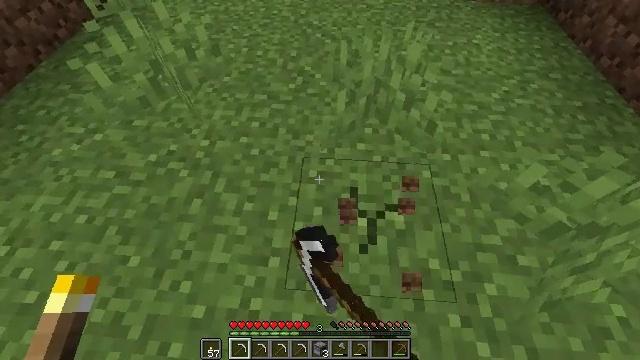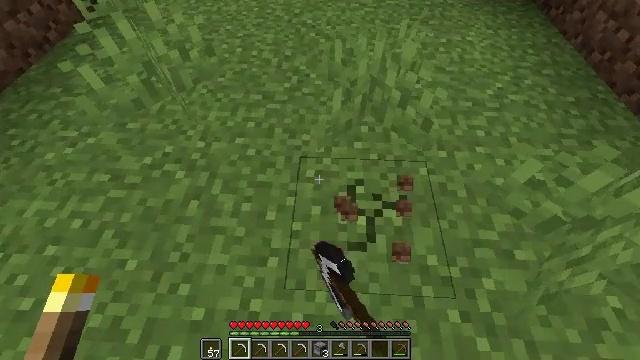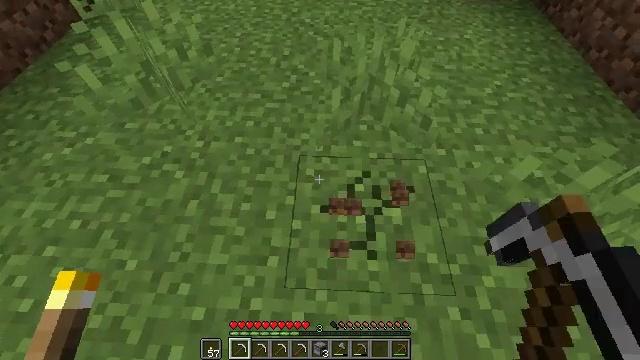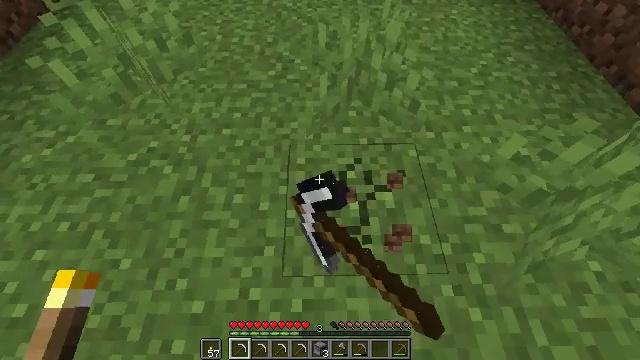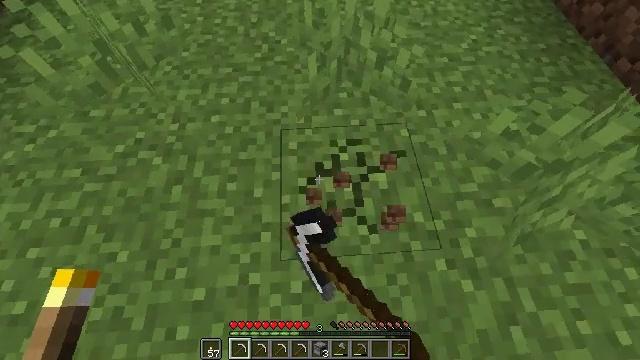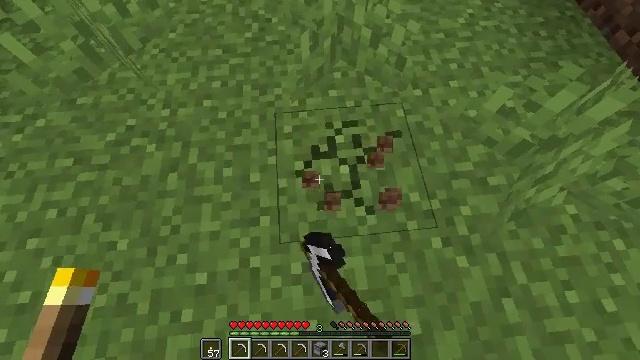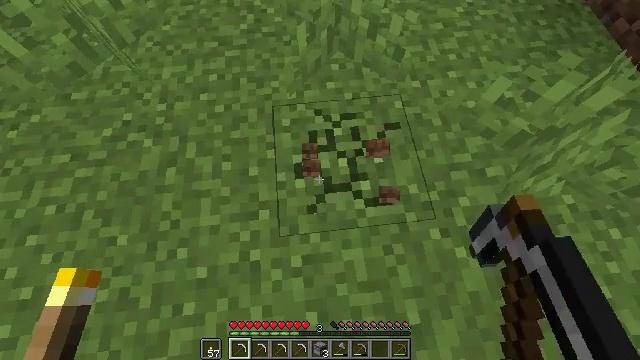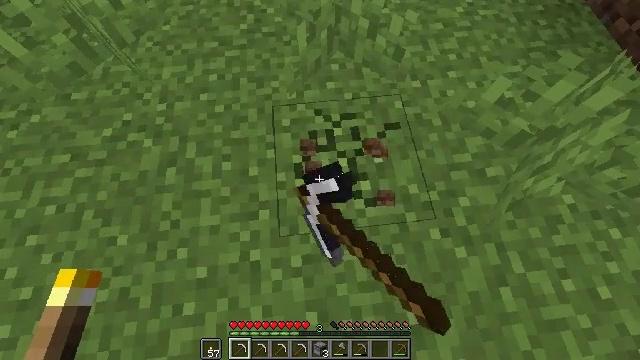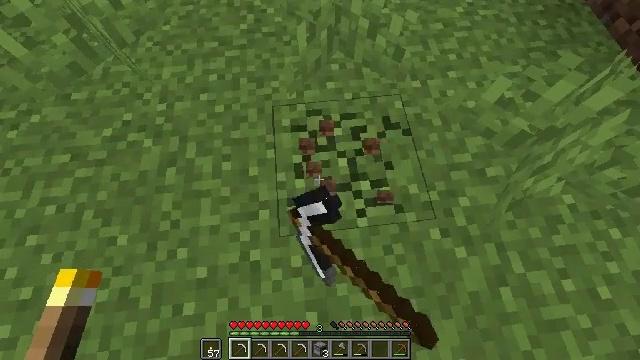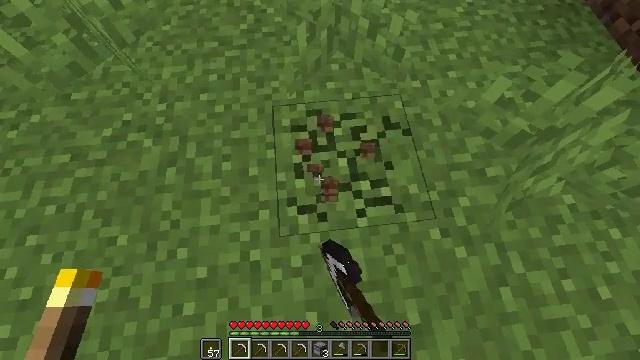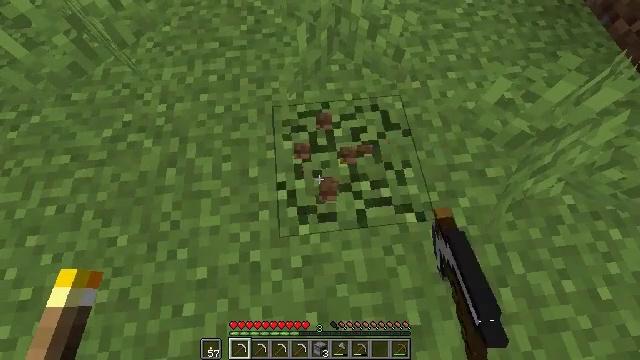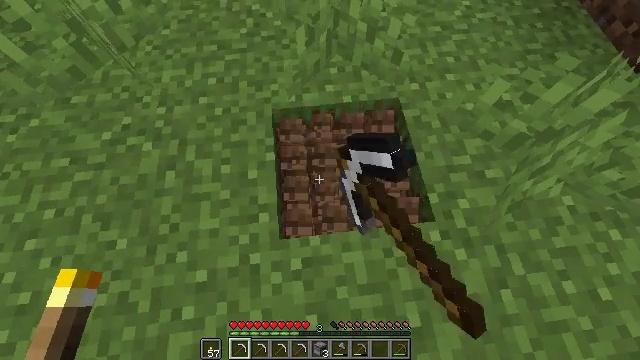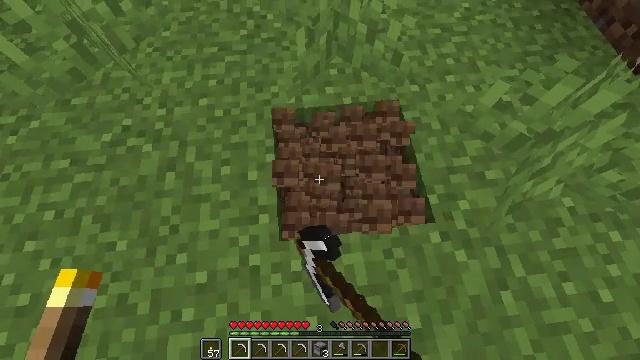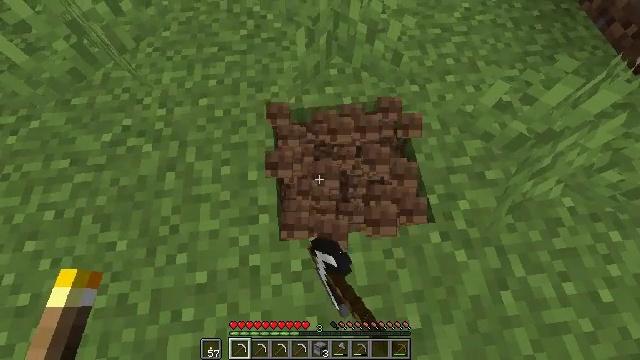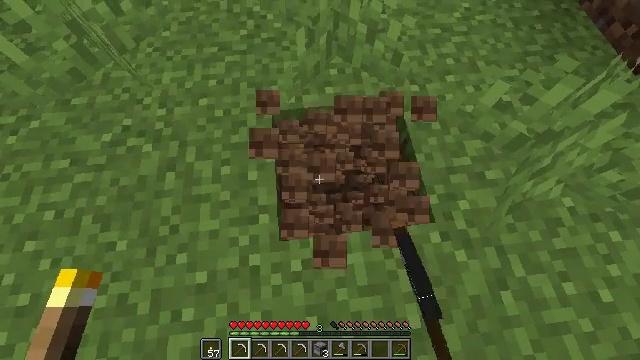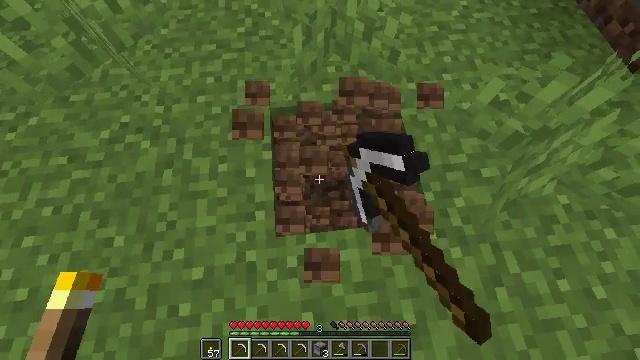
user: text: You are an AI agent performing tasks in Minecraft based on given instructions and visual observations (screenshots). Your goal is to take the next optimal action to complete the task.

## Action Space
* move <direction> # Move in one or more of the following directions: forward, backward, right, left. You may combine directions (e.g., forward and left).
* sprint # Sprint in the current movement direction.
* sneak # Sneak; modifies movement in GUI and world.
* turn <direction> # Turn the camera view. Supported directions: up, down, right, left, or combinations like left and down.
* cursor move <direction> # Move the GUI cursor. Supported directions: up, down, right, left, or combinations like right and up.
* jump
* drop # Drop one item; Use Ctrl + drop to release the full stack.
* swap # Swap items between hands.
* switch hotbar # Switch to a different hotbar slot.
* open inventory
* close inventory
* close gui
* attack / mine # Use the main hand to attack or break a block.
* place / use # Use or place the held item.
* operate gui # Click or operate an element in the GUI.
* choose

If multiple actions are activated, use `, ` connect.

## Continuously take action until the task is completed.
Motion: motion action
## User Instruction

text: Gather grass block for landscaping.
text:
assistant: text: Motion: turn right, attack / mine
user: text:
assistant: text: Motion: attack / mine
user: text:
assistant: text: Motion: turn right and down, attack / mine
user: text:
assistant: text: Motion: turn right and down, attack / mine
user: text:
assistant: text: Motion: turn right and down, attack / mine
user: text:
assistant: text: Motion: turn down, attack / mine
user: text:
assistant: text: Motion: attack / mine
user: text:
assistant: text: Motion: attack / mine
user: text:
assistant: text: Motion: attack / mine
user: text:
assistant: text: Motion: attack / mine
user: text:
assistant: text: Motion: attack / mine
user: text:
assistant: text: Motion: attack / mine
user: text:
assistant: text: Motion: attack / mine
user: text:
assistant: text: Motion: attack / mine
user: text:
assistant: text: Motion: move back and move right, attack / mine
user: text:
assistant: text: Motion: move back and move right, turn left and down, attack / mine
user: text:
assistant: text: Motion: move back and move right, turn left and down, attack / mine
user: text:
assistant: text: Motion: turn left and down, attack / mine
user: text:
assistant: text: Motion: turn left and down, attack / mine
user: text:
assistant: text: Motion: attack / mine
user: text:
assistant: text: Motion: attack / mine
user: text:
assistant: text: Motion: attack / mine
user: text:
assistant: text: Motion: attack / mine
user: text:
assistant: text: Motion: attack / mine
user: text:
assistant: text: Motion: attack / mine
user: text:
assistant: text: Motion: attack / mine
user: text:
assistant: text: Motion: attack / mine
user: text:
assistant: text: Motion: attack / mine
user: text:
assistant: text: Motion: attack / mine
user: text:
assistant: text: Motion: attack / mine